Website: walmart
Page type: account-selection
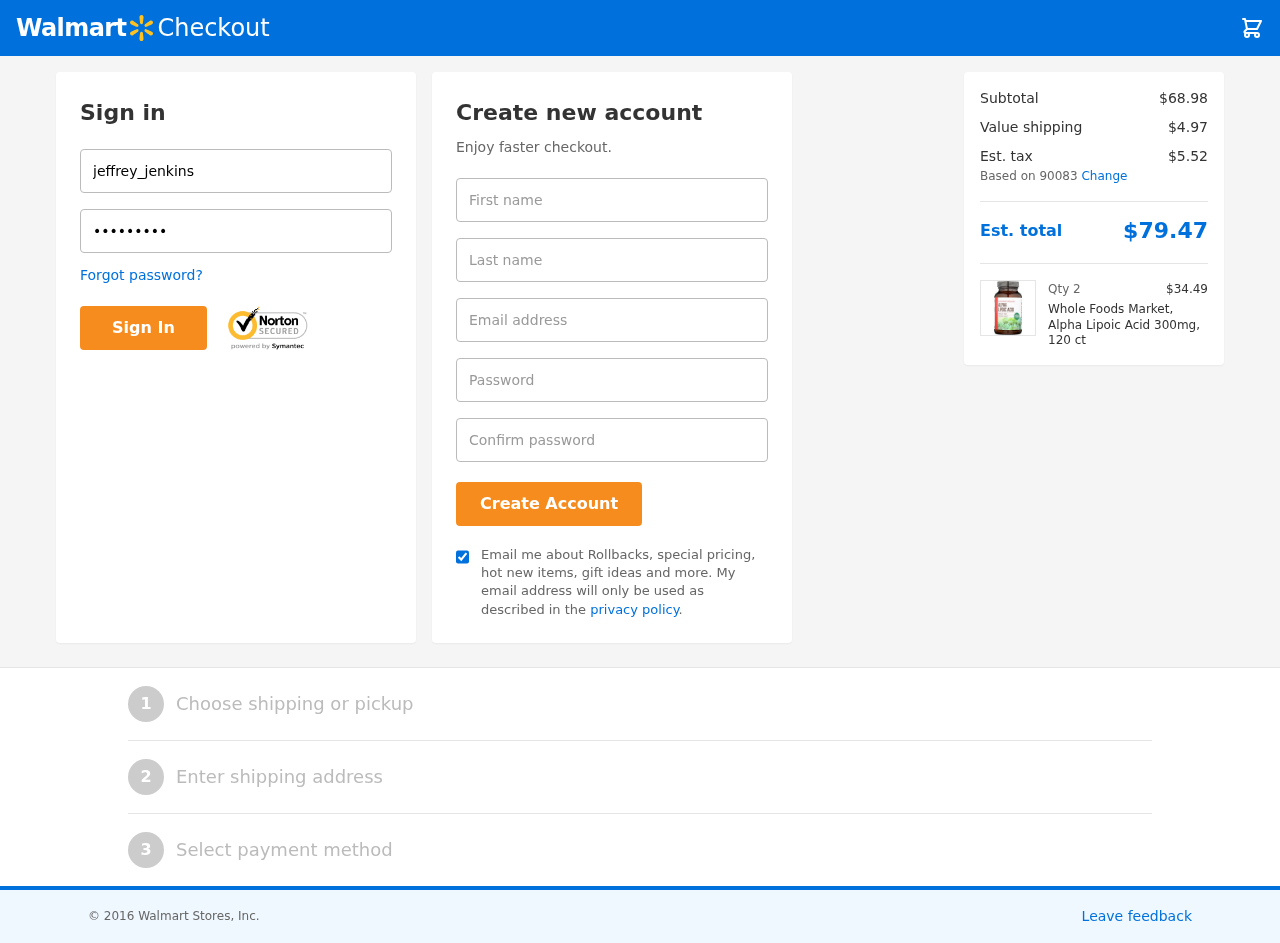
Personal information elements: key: PII_EMAIL
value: jeffreyjenkins@yahoo.com
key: PII_FIRSTNAME
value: Jeffrey
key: PII_LASTNAME
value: Jenkins
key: PII_LOGIN_USERNAME
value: jeffrey_jenkins
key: PII_POSTCODE
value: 90083
Product elements: key: PRODUCT1_NAME
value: Whole Foods Market, Alpha Lipoic Acid 300mg, 120 ct
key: PRODUCT1_PRICE
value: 34.49
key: PRODUCT1_QUANTITY
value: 2
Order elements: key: ORDER_SUBTOTAL
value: $68.98
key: ORDER_SHIPPING_COST
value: $4.97
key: ORDER_TAX
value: $5.52
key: ORDER_TOTAL
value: $79.47